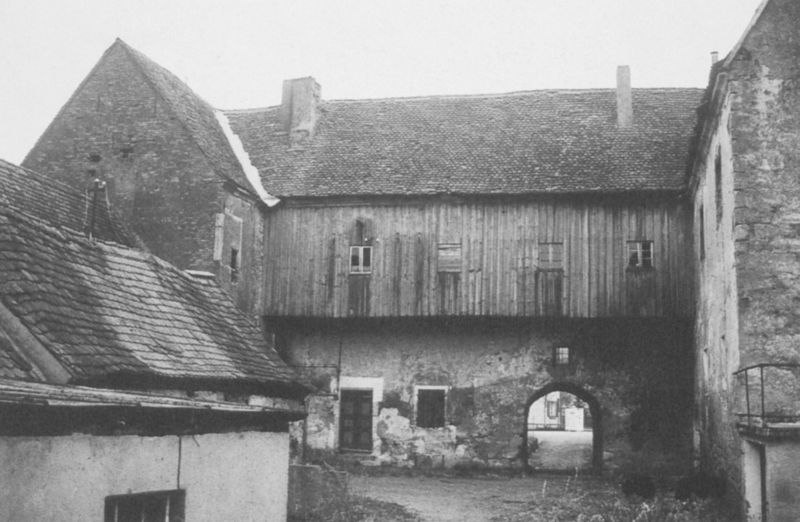
Titel: Schloss Cronheim
Standort: Gunzenhausen (EU - D - Bayern)
Schlagwörter: fenster, holz, tür, dach, haus, architektur, stein, dachziegel, kamin, schornstein, verlassen, ziegel, bauernhof, hof, rundbogen, tor, foto, fotografie, innenhof, scheune, kreuz, photo, bruchstein, schindel